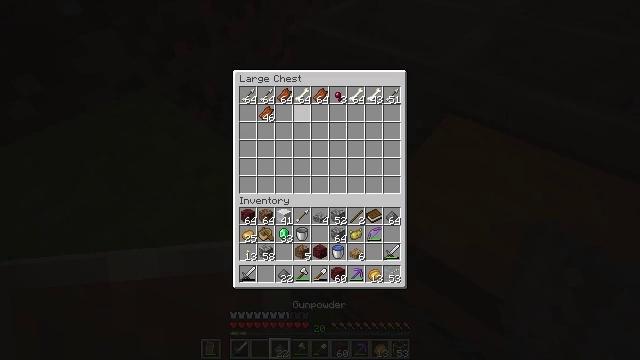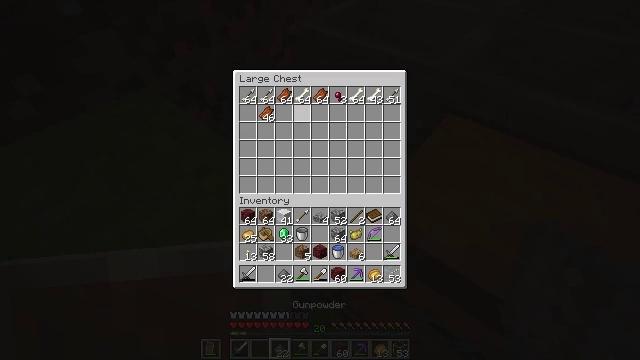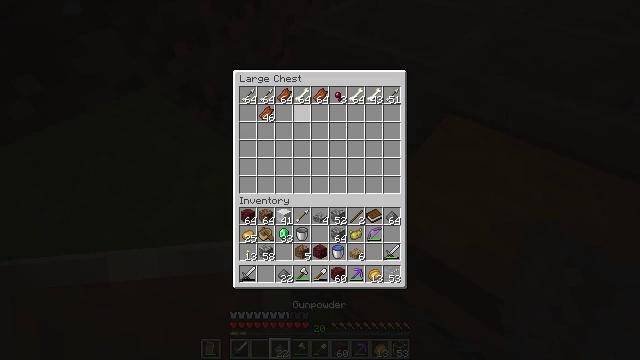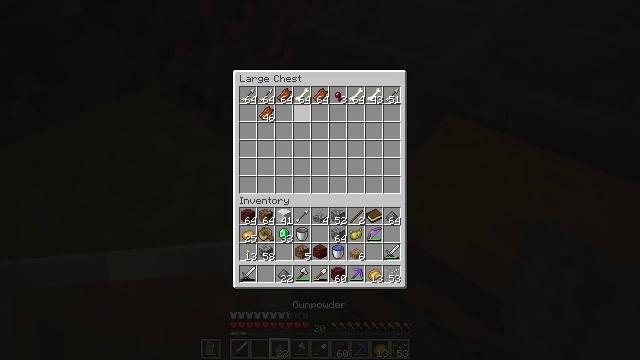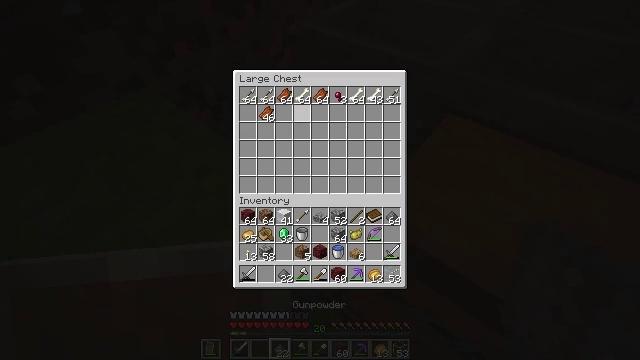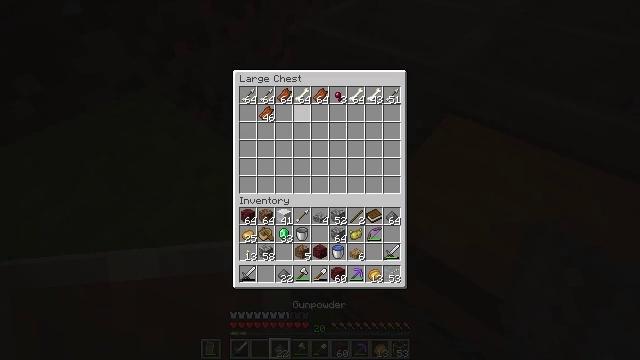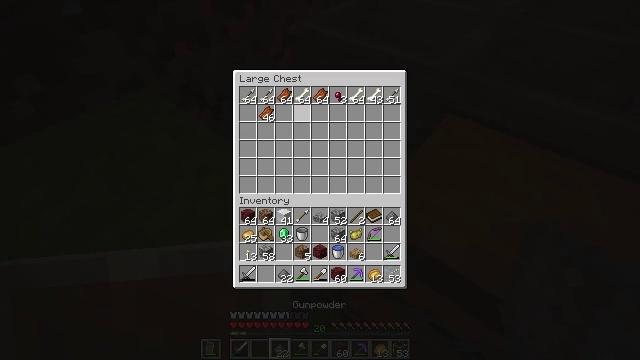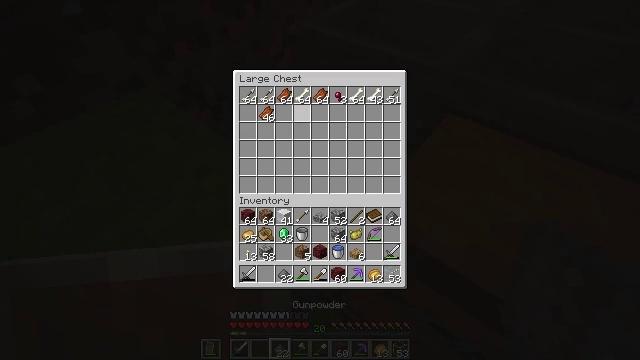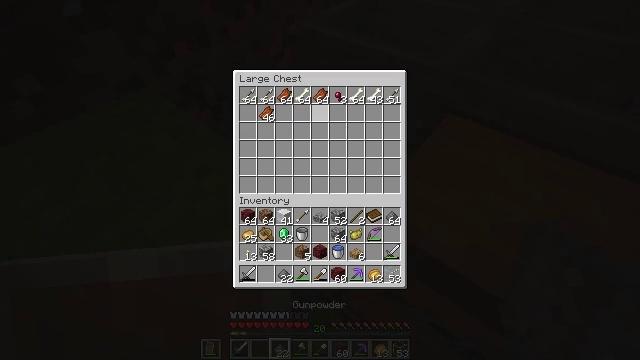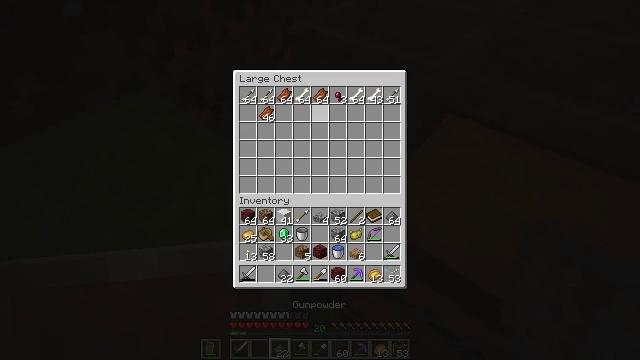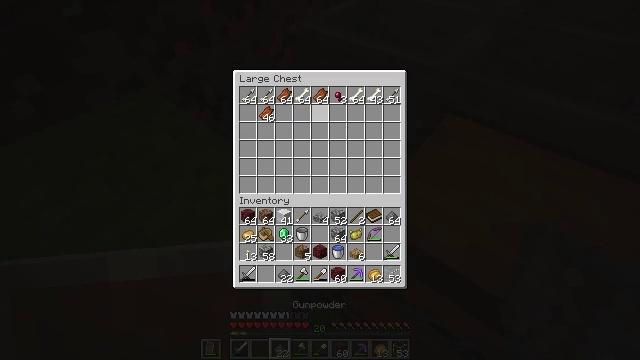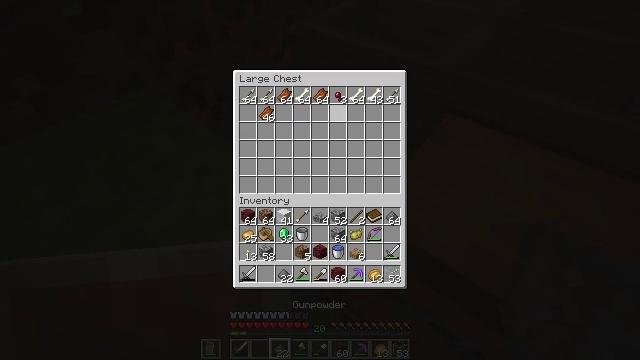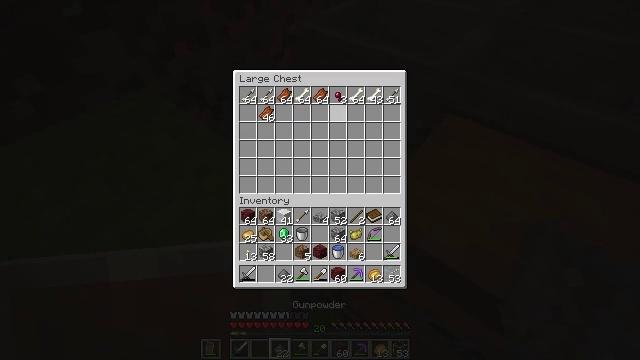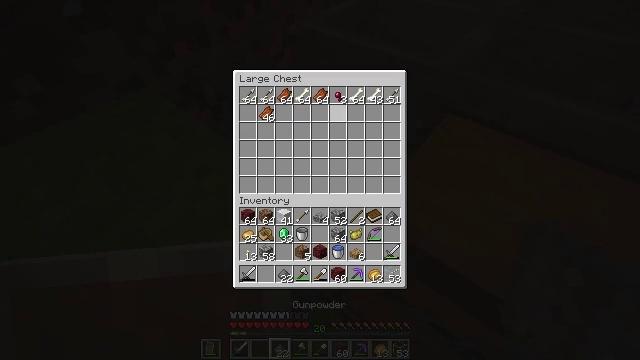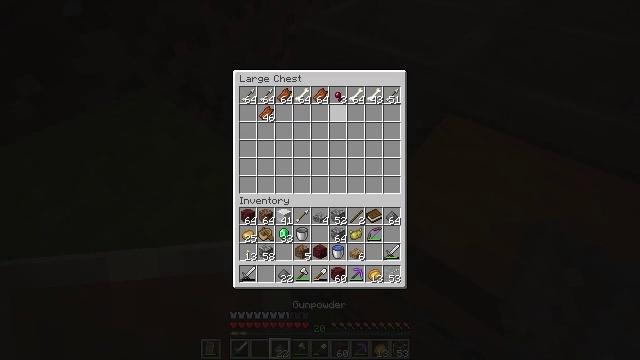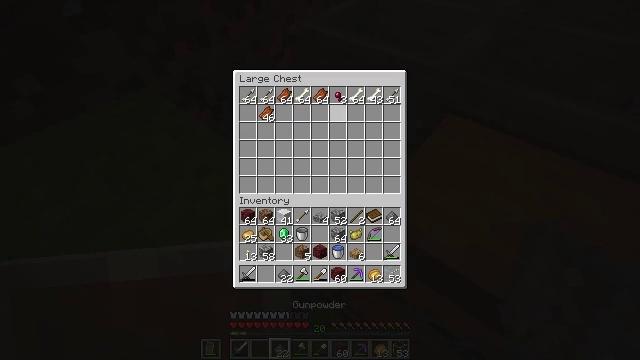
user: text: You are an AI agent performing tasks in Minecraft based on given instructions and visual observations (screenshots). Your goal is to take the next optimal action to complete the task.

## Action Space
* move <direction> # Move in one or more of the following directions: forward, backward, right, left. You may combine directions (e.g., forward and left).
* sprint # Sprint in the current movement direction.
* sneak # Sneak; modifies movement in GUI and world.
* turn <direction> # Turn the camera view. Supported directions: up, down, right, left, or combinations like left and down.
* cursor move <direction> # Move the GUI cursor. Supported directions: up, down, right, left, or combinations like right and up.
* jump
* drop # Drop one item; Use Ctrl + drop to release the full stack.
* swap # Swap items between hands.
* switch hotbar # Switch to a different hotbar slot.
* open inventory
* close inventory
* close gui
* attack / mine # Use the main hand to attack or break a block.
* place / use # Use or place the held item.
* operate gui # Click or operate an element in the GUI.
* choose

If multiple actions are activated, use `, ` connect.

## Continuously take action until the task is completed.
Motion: motion action
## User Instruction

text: Collect sand to make glass.
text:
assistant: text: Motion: no_op
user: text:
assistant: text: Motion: no_op
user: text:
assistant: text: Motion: no_op
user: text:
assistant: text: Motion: no_op
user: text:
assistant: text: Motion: no_op
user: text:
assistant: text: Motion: no_op
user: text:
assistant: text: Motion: no_op
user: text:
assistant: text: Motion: no_op
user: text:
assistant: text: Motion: no_op
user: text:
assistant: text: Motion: no_op
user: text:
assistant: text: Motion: no_op
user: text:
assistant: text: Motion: no_op
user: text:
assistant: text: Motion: no_op
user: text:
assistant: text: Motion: no_op
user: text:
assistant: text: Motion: no_op
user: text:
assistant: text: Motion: no_op
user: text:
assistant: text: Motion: no_op
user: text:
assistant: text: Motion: no_op
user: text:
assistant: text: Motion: no_op
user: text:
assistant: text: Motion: close inventory
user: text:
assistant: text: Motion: close inventory
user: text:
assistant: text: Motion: close inventory
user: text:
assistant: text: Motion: no_op
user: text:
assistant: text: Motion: move back and move left
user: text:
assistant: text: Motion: move back and move left
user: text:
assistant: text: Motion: move back and move left
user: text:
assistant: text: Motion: move back and move left
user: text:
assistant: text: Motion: move back and move left
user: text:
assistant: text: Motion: no_op
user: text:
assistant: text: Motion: no_op